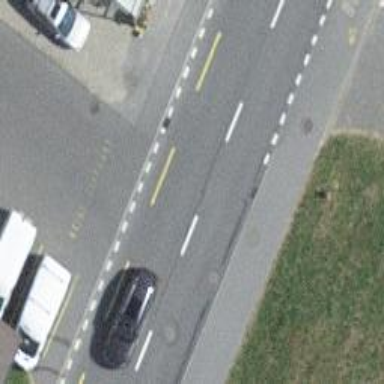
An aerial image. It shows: There is primary highway with cycle track on the left side.